Field crop: maize
Growth stage: 2
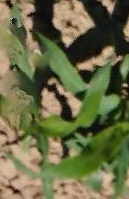
Species: maize